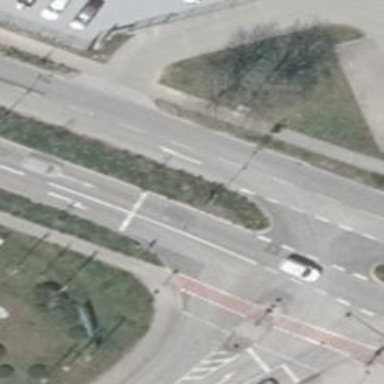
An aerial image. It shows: Road with traffic signals.